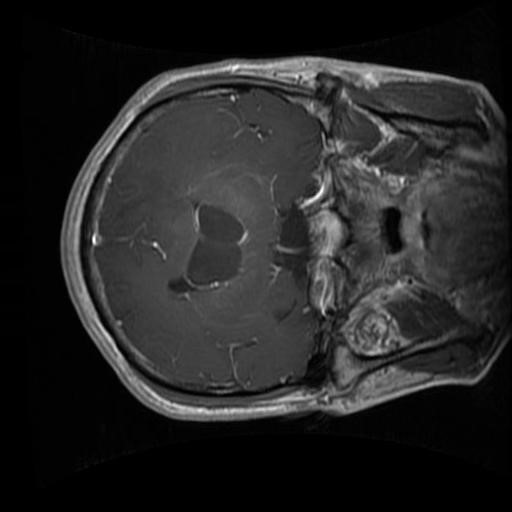
Label: brain_glioma